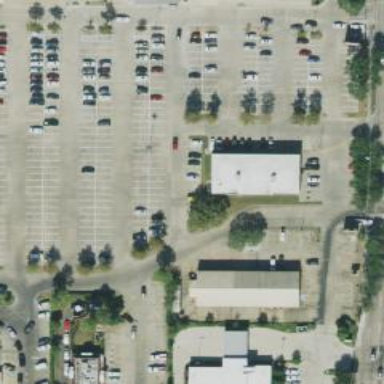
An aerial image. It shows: Parking space is available.